Chest X-ray. View position: PA
Patient age: 49
Patient sex: F
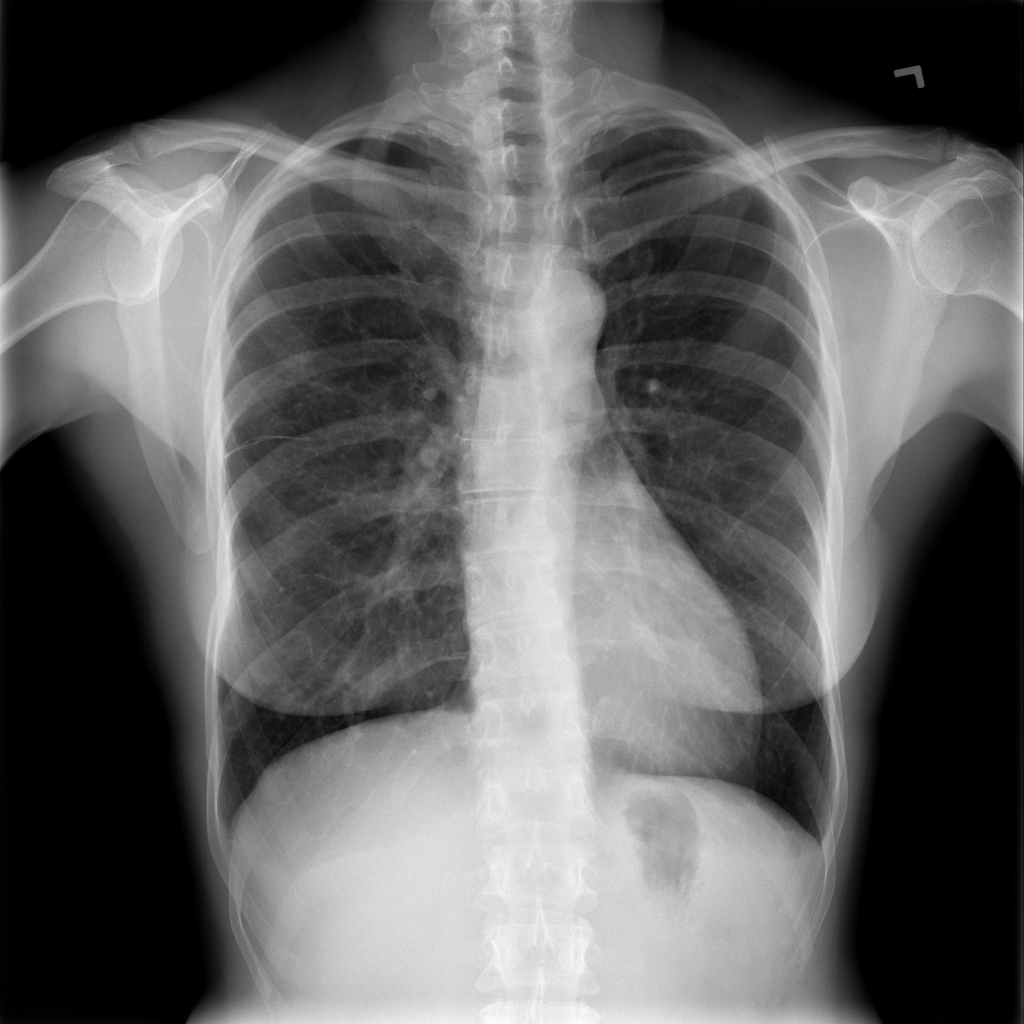
Finding: Pneumothorax